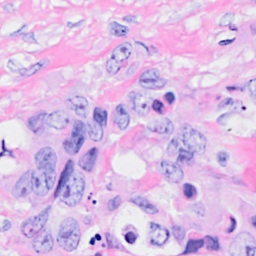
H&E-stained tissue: Breast